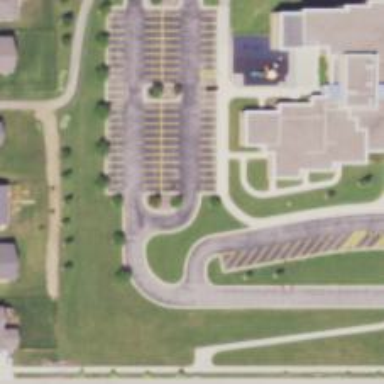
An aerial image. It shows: Asphalt driveway designated for school.